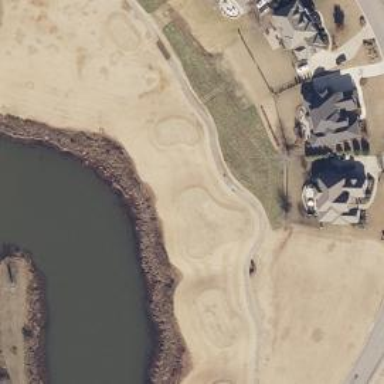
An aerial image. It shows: Golf tee.